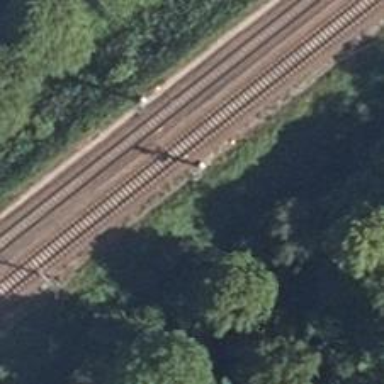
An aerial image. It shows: Railway signal.